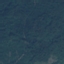
Land use / land cover: Forest